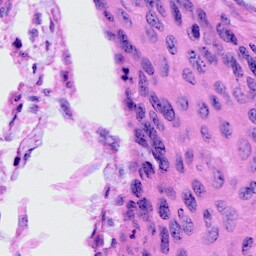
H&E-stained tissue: Cervix